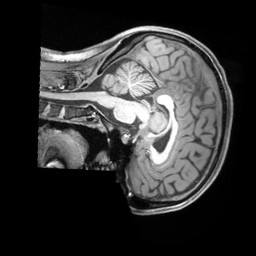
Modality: T1w
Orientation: sagittal
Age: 19
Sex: female
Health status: ill
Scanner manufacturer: siemens
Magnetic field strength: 3 T
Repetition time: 2.2 s
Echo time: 0.00218 s